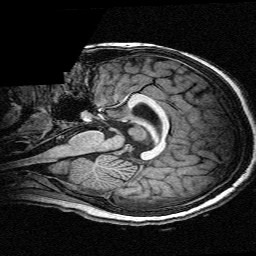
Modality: T1w
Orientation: sagittal
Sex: female
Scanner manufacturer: siemens
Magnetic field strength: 3 T
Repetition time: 2.3 s
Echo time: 0.00336 s